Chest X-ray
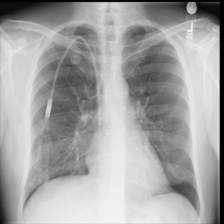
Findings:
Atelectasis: positive
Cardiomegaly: negative
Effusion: negative
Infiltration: negative
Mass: negative
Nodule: negative
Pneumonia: negative
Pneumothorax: negative
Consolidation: negative
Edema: negative
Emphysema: negative
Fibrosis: negative
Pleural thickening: negative
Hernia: negative